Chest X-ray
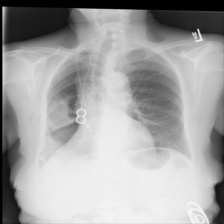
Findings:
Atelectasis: negative
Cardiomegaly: negative
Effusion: negative
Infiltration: negative
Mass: negative
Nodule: negative
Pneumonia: negative
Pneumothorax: negative
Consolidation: negative
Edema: negative
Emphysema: negative
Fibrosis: negative
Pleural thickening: negative
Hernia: negative